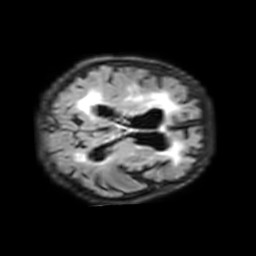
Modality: FLAIR
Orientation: axial
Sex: female
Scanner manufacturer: philips
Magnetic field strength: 3 T
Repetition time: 11 s
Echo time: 0.12 s